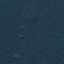
Label: Forest